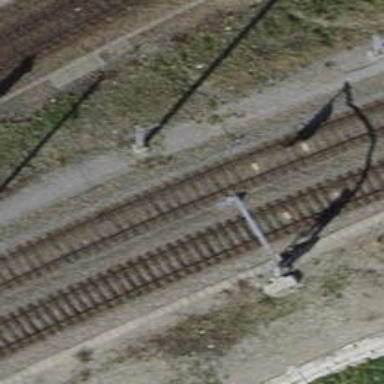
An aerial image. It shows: Railway signal.